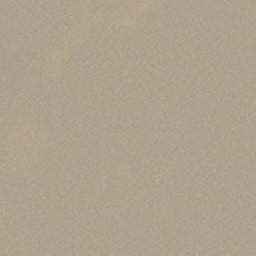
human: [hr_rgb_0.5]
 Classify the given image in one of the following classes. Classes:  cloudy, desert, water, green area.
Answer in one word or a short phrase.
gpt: desert